Question: I'm working on some kind of circular view where the Arc is drawn on every onDraw() call. Whole onDraw method looks like this
'''
@Override
public void onDraw(Canvas canvas) {
float beg = 0;
float end;
if (items != null && items.size() > 0 && getSum() != 0)
for (Map.Entry<Object, ItemDescriptor> item : items.entrySet()) {
end = (item.getValue().getScore() / getSum()) * 360;
Log.d("jano", "drawing from " + beg + " to " + (beg + end));
canvas.drawArc(mBounds, beg, end, false, item.getValue().getPaint());
beg += end;
}
else {
canvas.drawArc(mBounds, beg, 360, false, defalutPaint);
}
}
'''
Paint for drawing:
'''
Paint paint = new Paint();
paint.setStyle(Paint.Style.STROKE);
paint.setColor(color);
paint.setStrokeWidth(outerWidth);
'''
ItemDescriptor holds score based on which i can compute how to display circle (composed of some Arcs). Log output is always OK, but Arcs are most of time but not always correct. For example see green part on image below.
Can somebody of you give me some inspiration how to display it always correct? Whole project is on <URL> as Android Studio poject

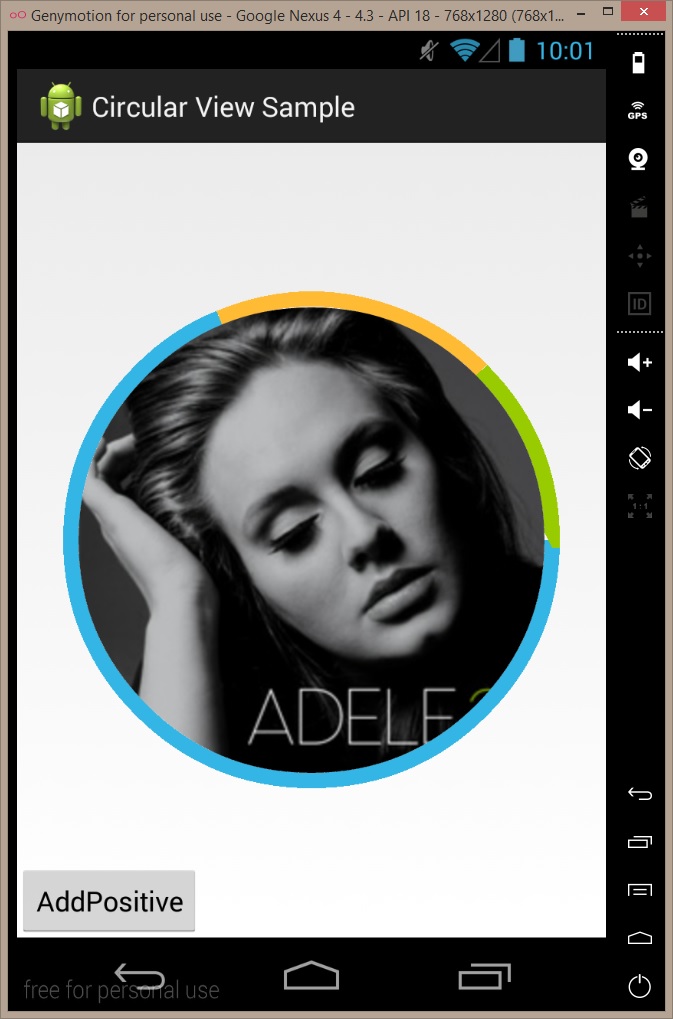
Answer: Hmm I'm sorry, it just looks like the Genymotion not displaying this correctly. Real device and Android emulator displays the view without errors.